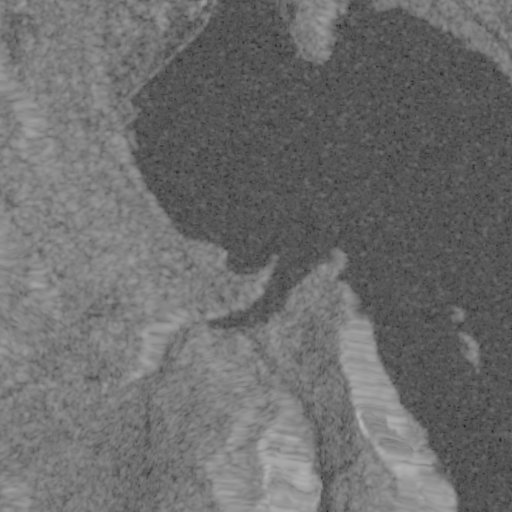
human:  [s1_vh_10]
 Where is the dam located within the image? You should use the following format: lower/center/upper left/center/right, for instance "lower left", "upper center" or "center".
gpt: The dam is located in the upper center of the image.
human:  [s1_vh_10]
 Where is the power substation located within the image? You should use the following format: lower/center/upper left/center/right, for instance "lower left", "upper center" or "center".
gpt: The power substation is located in the upper left of the image.
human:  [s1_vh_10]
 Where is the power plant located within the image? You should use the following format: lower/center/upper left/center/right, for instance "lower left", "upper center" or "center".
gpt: There is no power plant in the image.

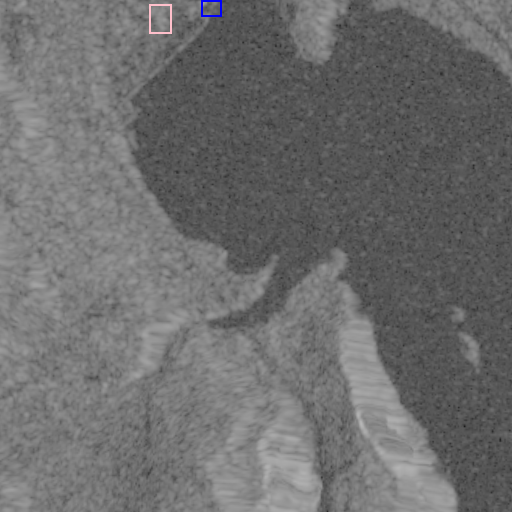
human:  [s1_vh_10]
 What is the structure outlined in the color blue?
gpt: The structure outlined in blue is a dam.
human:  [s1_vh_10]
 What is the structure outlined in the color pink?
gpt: The structure outlined in pink is a power substation.
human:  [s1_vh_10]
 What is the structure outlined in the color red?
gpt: There is no red outline.